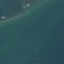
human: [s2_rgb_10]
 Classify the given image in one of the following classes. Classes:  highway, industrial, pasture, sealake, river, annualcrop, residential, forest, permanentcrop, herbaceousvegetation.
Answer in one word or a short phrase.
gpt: SeaLake